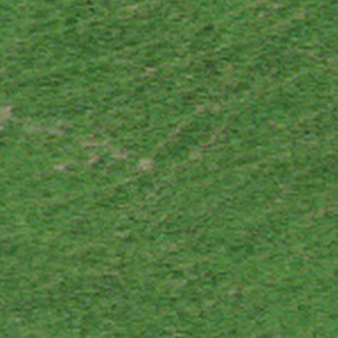
Label: other